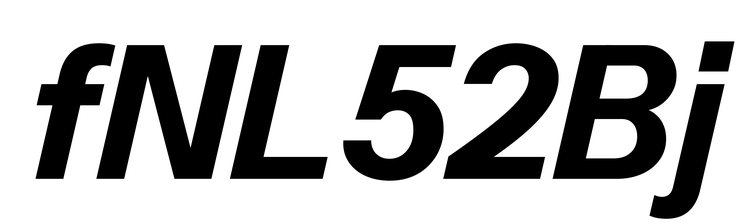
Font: InstrumentSans-Italic_Bold_Italic